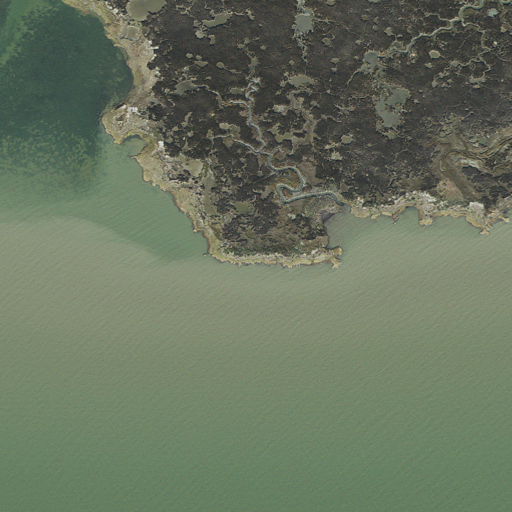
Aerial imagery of cape in Maryland named Lower Island Point containing open water and herbaceous wetlands